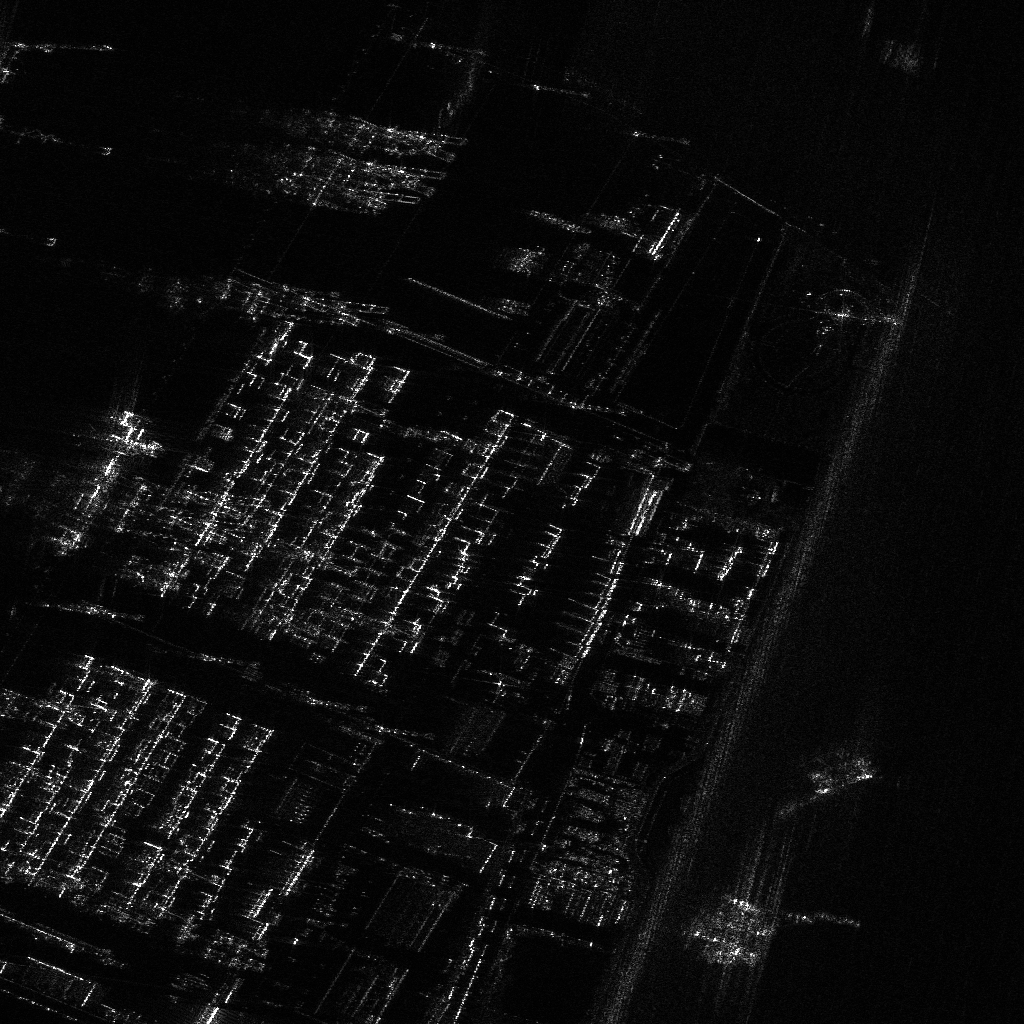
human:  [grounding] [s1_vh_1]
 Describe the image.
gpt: In the satellite image, there is  <ref>6 medium container </ref> <box>[[69, 87, 74, 89, 9], [75, 88, 79, 89, 15], [68, 89, 75, 91, 17], [68, 92, 73, 93, 16], [67, 91, 73, 92, 17], [79, 89, 84, 90, 16]]</box> located at bottom right,  <ref>1 large container </ref> <box>[[80, 71, 83, 80, 67]]</box> located at bottom right,  <ref>1 medium ore-oil </ref> <box>[[7, 41, 10, 54, 29]]</box> located at left,  <ref>1 medium container </ref> <box>[[85, 4, 89, 6, 21]]</box> located at top right.